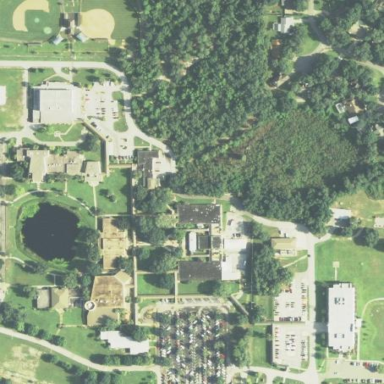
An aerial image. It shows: College.